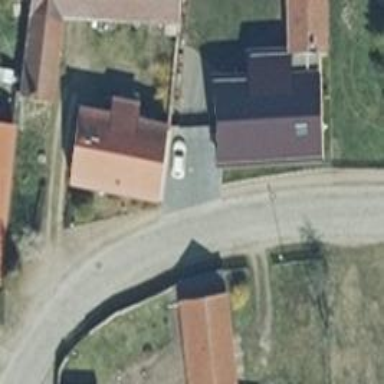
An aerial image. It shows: Residential road.